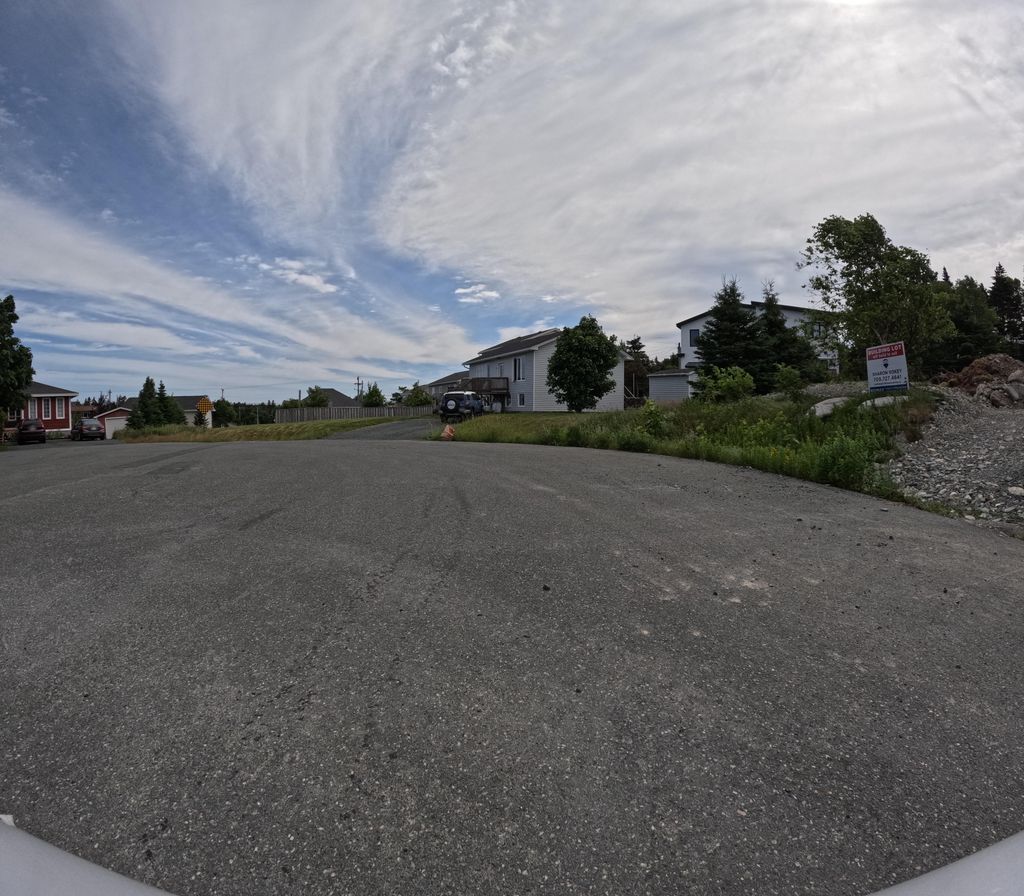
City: st_johns